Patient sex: M
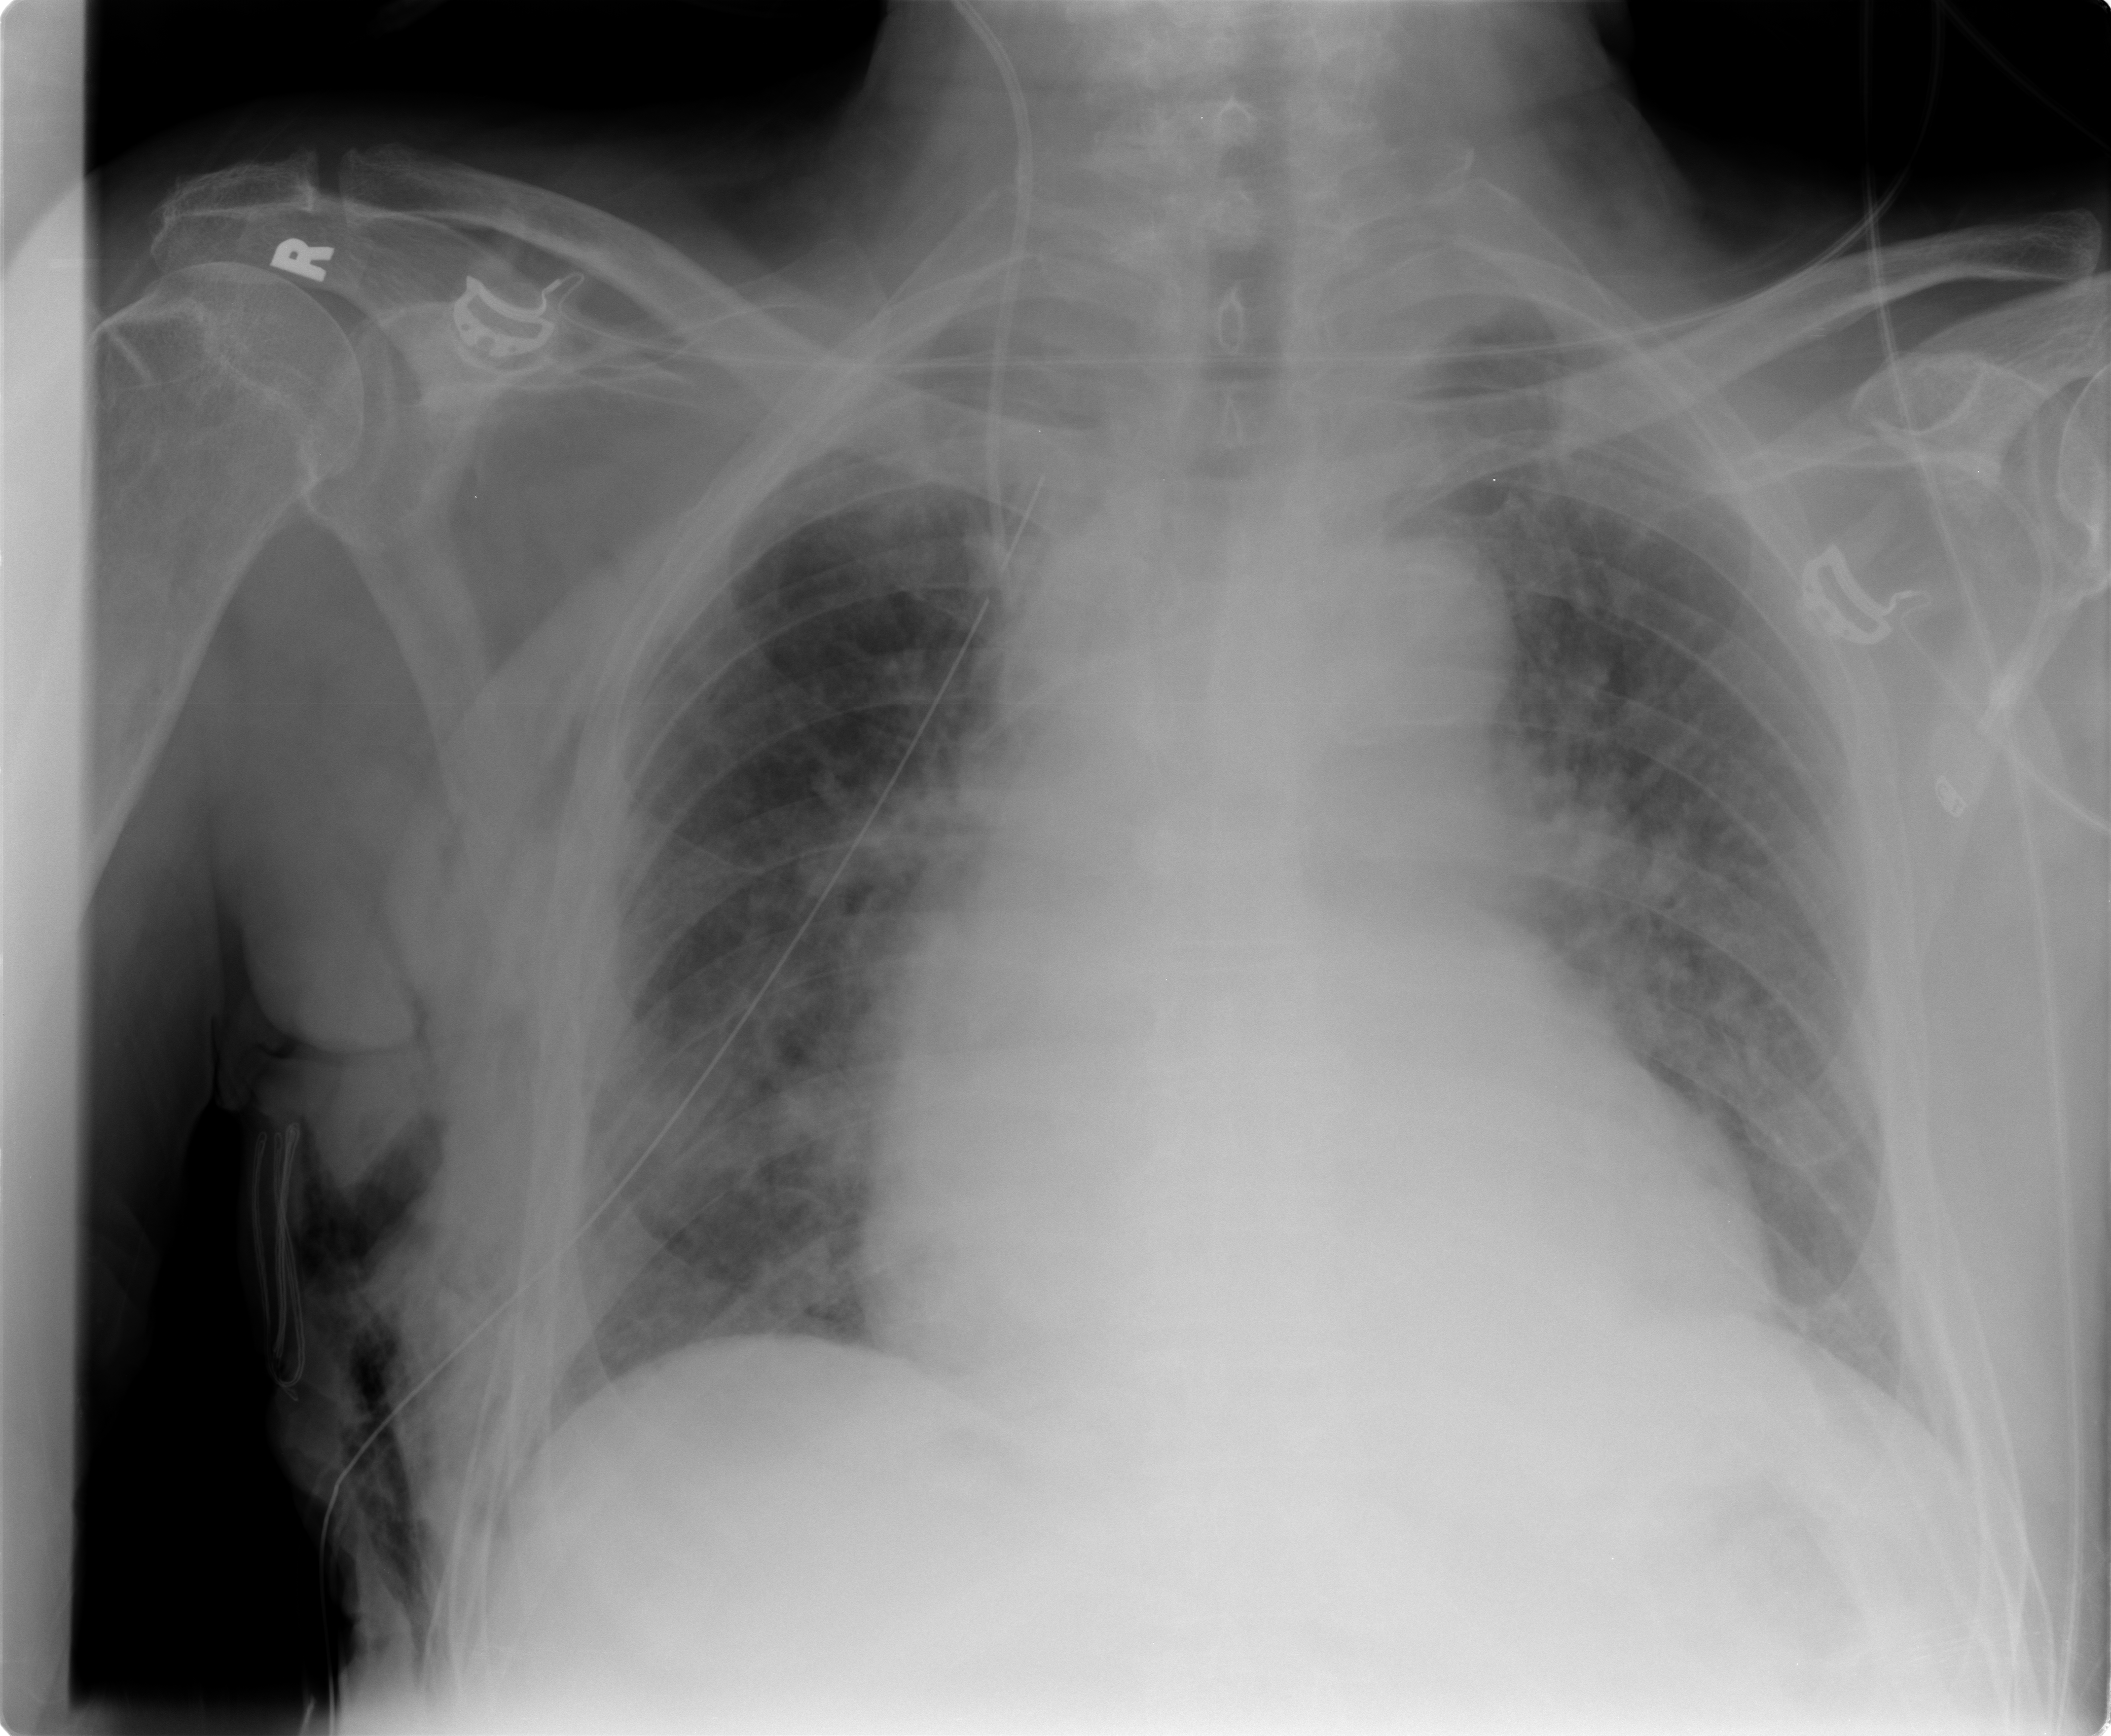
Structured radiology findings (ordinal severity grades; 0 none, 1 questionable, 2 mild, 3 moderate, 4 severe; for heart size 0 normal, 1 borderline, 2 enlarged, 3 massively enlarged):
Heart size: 2
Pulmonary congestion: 2
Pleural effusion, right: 0
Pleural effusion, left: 0
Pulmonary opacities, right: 0
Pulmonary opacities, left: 0
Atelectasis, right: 0
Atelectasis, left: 0